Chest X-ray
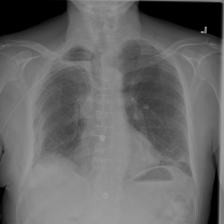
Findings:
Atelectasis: negative
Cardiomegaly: negative
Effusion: negative
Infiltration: negative
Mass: negative
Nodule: negative
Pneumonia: negative
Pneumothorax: negative
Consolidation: negative
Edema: negative
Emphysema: negative
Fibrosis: negative
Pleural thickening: negative
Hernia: negative